Question: All, I have a WinForms MDI control and in it I dock several child windows. When I first did this I managed (somehow) to get rid of the window list (shown above the tabbed forms below)

I am not talking about the double window menu (on the right) I know that this is due to a bug in the WinForms control and that if you add MdiChild elements in the Load event instead of the Constructor, this behaviour resolves itsef (<URL>.
Here I am talking about the menu strip itself, I don't want it! How do I get rid of it? Any advice is much appreciated...
Note: I am adding MdiChild forms in the following way:
'''
foreach (Form mdiChild in MdiChildForms)
{
mdiChild.MdiParent = this;
mdiChild.Show();
}
'''
where 'MdiChildForms' is a 'List<Form>'.
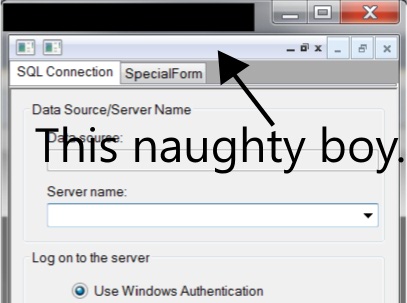
Answer: Here is the possible solution:
'''
public MainForm() {
IsMdiContainer = true;
InitializeComponent();
this.MainMenuStrip = new MenuStrip(); // create our own menu strip
this.MainMenuStrip.Visible = false;
}
'''